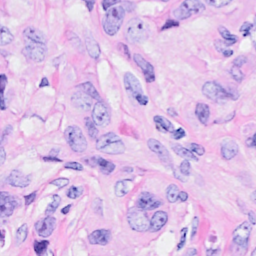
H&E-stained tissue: Breast